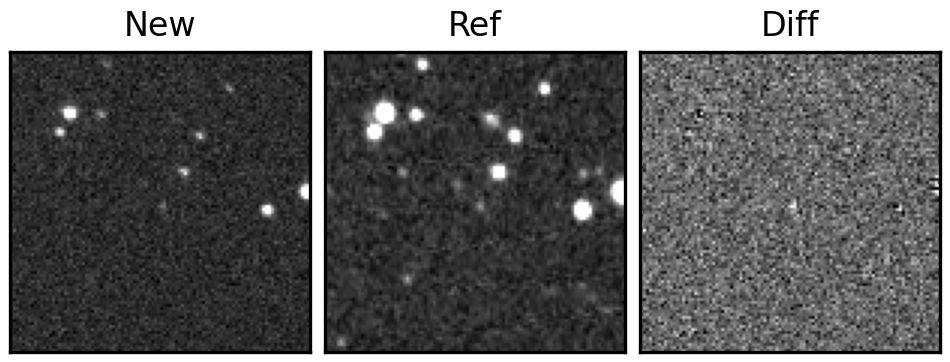
Label: real